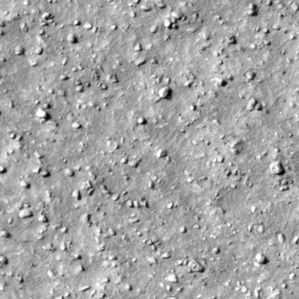
Label: non_frost